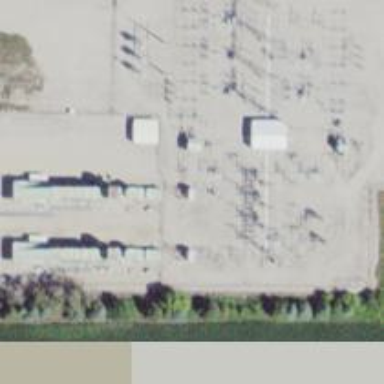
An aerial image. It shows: Switch for power supply.